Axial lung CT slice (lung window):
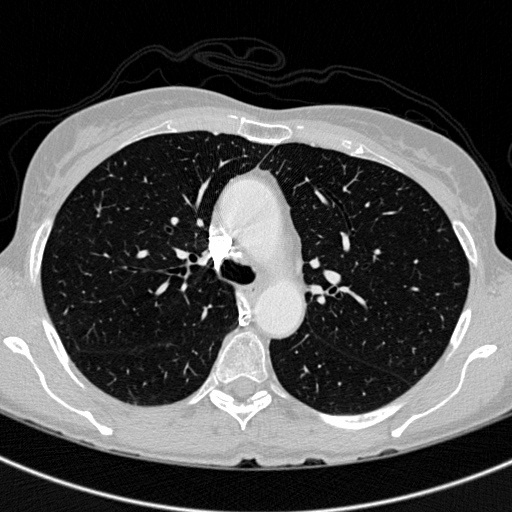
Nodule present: no